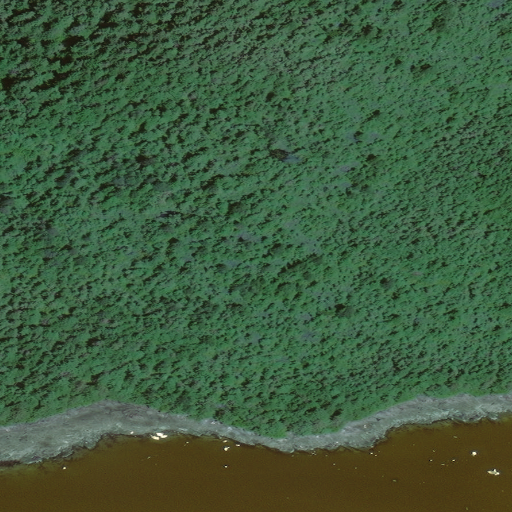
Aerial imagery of cape in Alaska named Indian Point containing only unknown